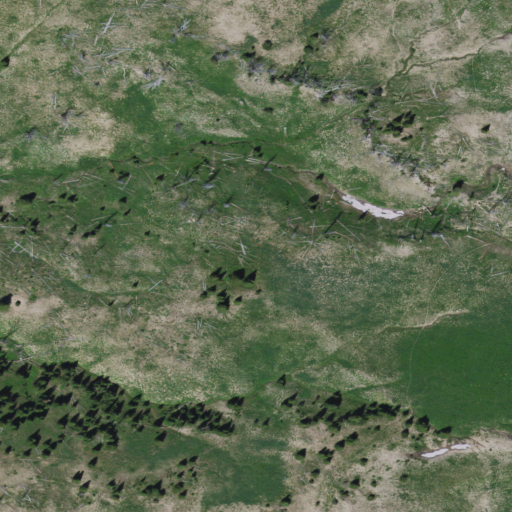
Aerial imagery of ridge(s) in Wyoming named Wildcat Ridge containing shrub, evergreen forest, and grassland